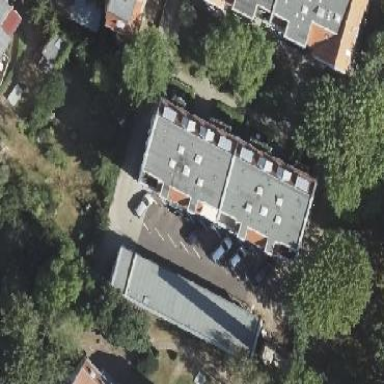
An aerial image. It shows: Building with apartments featuring unique double saltbox roof shape.